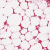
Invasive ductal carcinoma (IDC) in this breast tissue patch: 0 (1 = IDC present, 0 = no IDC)